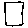
Label: square